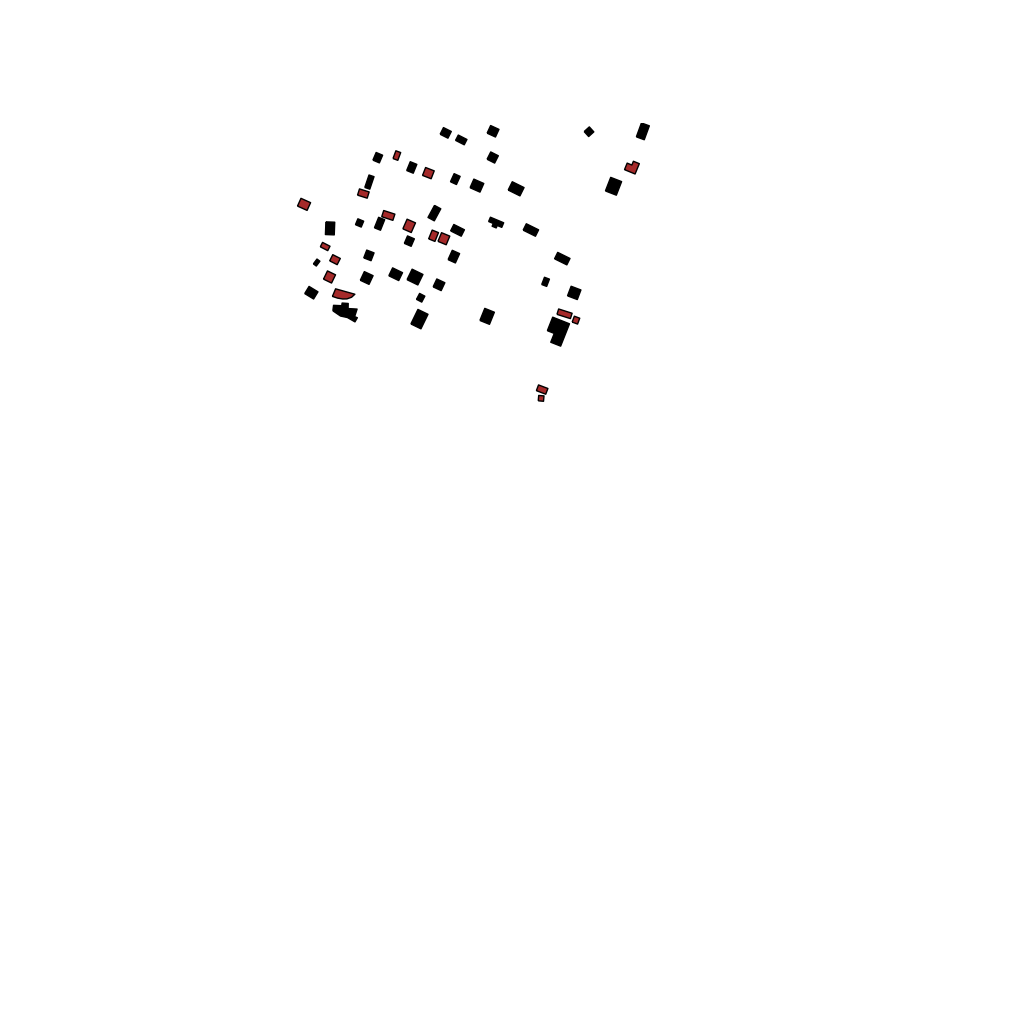
Tags: overhead vector_map, agriculture, recreation, residential, individual_rise, density_1, Building, Facility, 1.0 km²